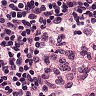
Metastatic tissue present: no